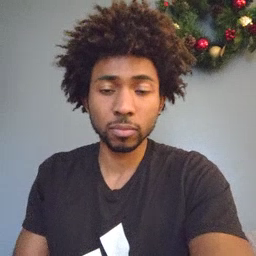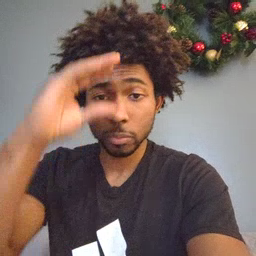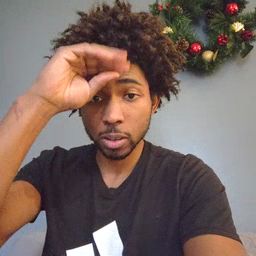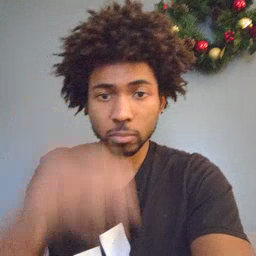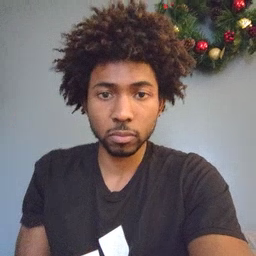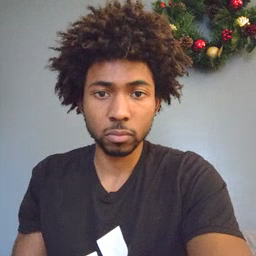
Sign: boy